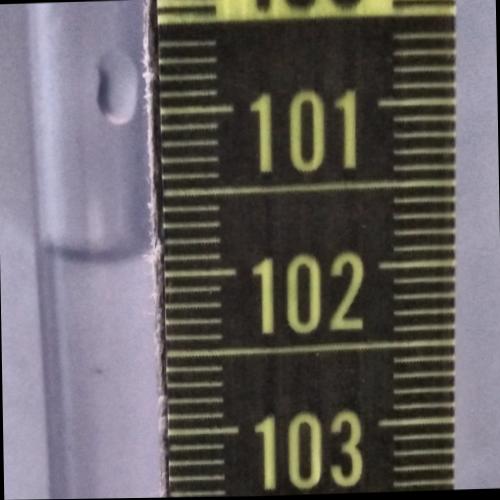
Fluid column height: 101.9 cm